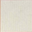
Piece: xx